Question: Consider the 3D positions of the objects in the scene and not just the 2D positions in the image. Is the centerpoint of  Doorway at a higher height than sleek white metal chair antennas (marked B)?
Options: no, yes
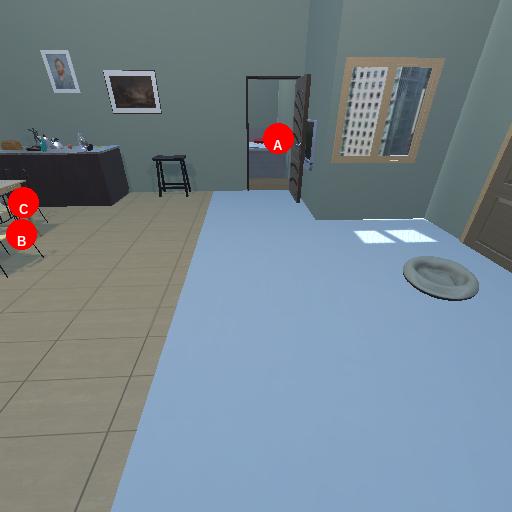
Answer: no